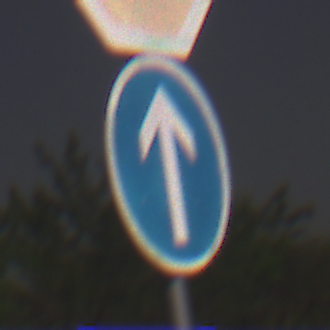
Verkehrszeichen: VorgeschriebeneFahrtrichtungGeradeaus
Zusatzzeichen oben: Stop
Umgebung: Outdoor, Nature
Tageszeit: Night
Wetter: Clear
Licht: Natural
Jahreszeit: NotSpecified
Kontrast: HighContrast